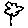
Label: flower